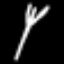
Label: fork